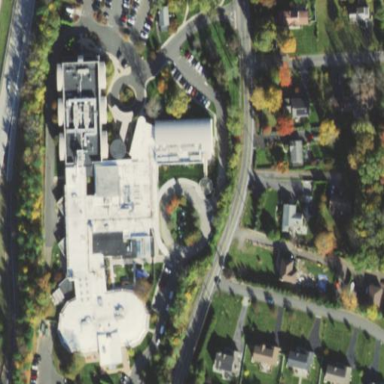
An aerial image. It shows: Healthcare facility identified as hospital.